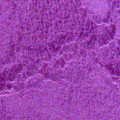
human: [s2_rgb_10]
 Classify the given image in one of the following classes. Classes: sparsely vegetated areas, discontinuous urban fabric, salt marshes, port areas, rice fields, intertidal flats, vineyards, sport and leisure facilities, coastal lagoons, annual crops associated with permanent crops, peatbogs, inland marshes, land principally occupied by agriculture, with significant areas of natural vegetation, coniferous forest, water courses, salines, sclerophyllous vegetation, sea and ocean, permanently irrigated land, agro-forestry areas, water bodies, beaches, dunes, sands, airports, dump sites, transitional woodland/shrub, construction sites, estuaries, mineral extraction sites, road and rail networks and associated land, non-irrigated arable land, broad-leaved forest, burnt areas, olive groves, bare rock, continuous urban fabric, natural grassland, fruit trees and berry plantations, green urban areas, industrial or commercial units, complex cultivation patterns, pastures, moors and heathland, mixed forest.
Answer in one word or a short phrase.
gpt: sea and ocean